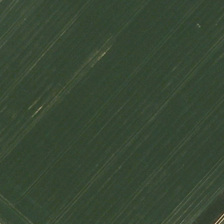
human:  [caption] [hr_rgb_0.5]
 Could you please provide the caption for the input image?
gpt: the lawn is huge and coloured with dark green .

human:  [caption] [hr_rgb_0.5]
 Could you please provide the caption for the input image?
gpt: the lawn is huge and coloured with dark green .

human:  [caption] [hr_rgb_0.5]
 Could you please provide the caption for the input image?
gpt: it is a large piece of meadow .

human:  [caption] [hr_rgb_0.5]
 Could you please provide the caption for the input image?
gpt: it is a large piece of meadow .

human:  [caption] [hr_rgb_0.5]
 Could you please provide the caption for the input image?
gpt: it is a large piece of meadow .